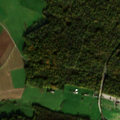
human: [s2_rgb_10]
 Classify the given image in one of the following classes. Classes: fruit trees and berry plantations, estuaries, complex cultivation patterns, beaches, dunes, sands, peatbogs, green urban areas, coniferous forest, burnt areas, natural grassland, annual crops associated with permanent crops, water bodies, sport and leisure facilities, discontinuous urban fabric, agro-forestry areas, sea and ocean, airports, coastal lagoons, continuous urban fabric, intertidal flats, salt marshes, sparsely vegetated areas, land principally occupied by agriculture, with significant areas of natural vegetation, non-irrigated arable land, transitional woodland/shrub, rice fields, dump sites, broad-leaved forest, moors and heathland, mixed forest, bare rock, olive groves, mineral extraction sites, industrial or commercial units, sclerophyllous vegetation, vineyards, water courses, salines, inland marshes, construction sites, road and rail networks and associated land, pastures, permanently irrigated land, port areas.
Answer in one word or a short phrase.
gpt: non-irrigated arable land, pastures, broad-leaved forest